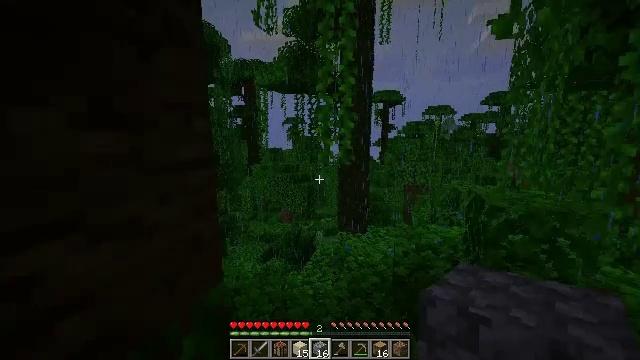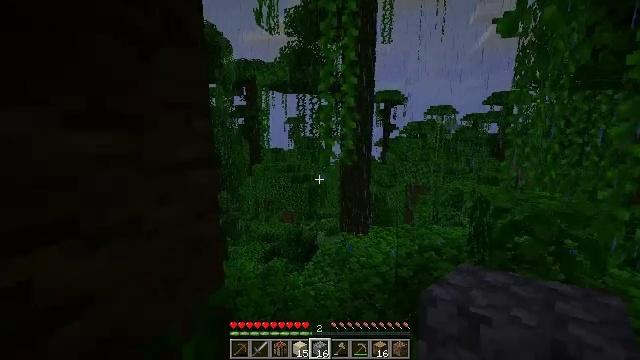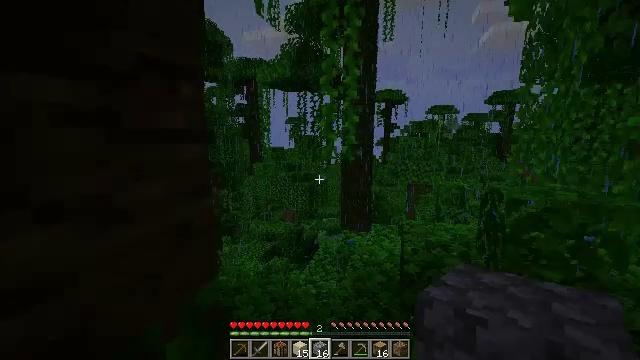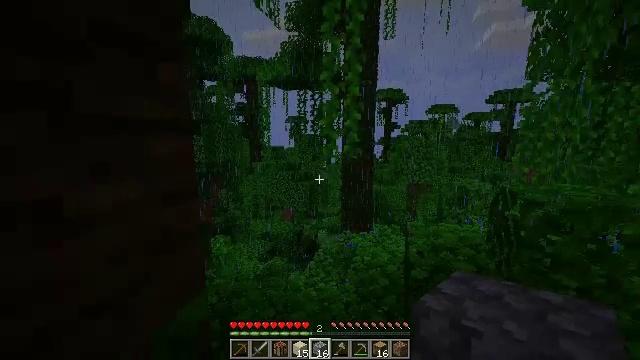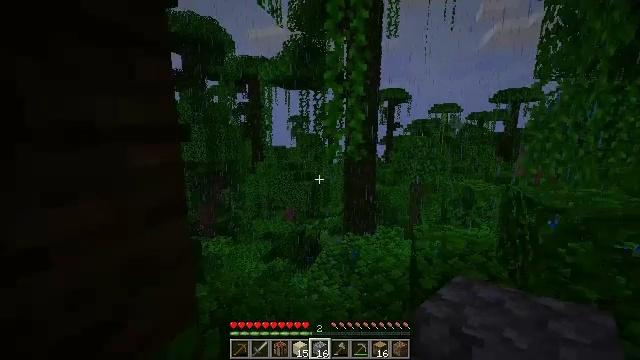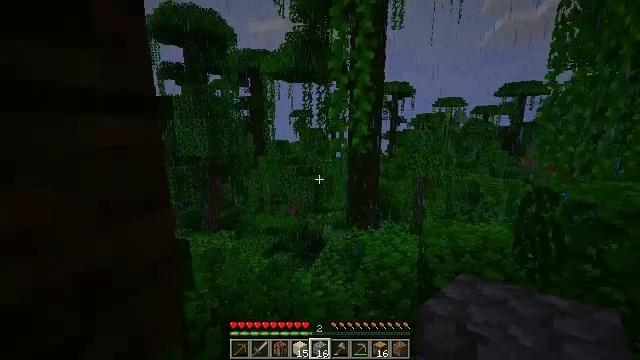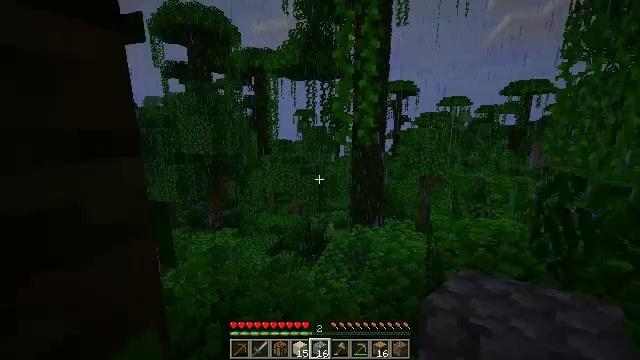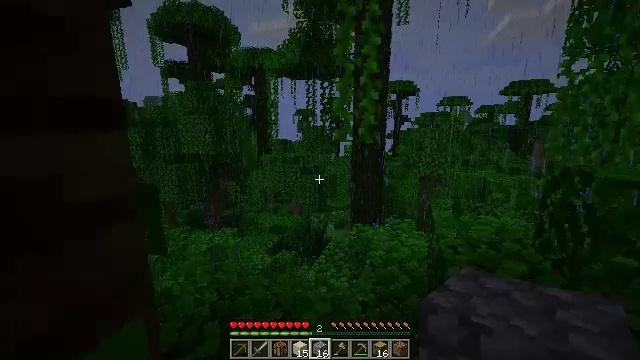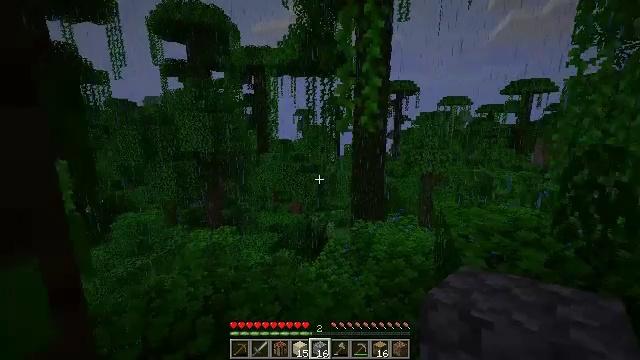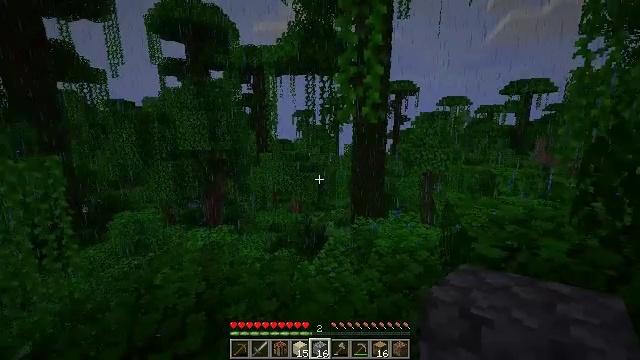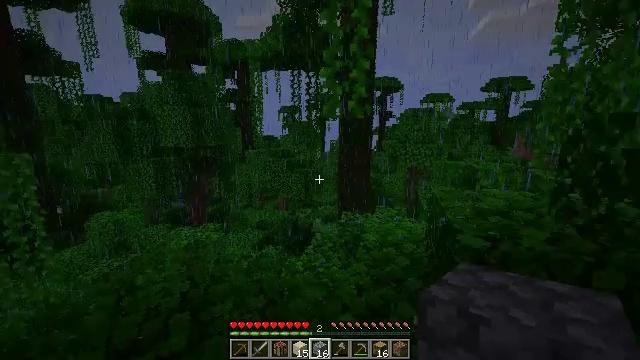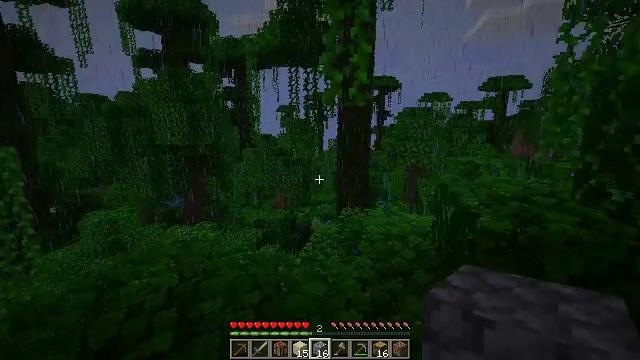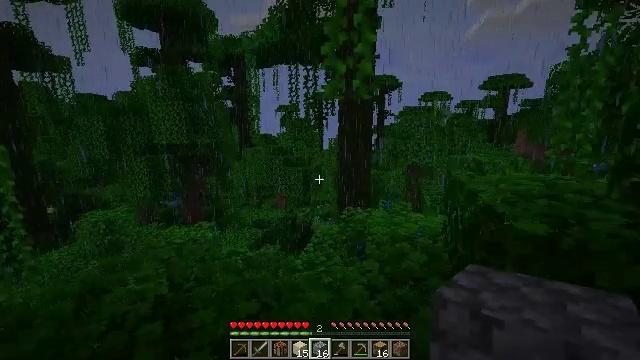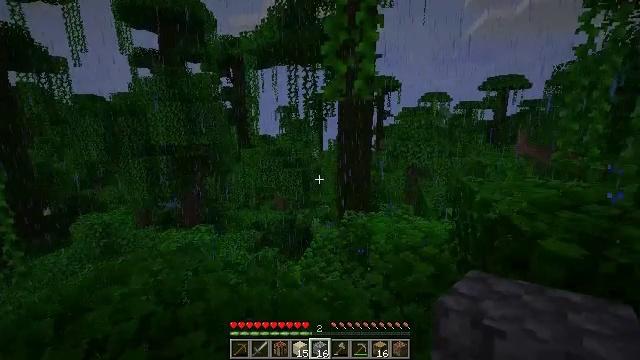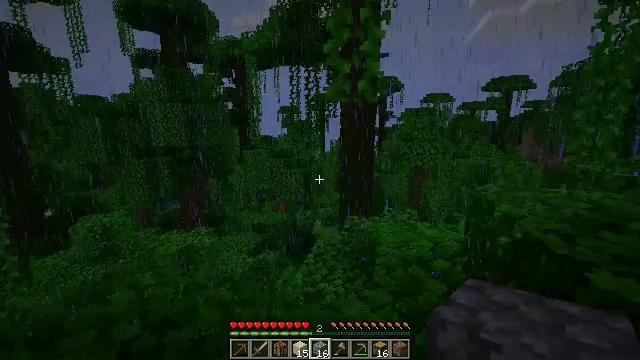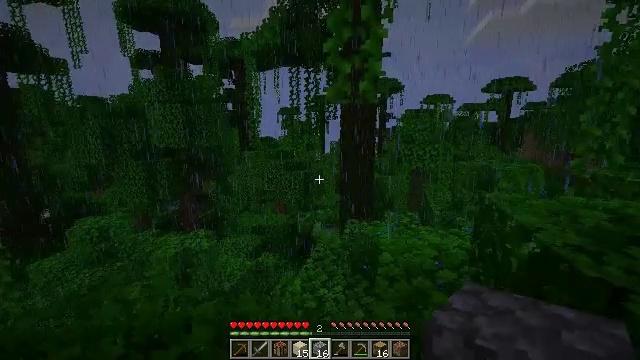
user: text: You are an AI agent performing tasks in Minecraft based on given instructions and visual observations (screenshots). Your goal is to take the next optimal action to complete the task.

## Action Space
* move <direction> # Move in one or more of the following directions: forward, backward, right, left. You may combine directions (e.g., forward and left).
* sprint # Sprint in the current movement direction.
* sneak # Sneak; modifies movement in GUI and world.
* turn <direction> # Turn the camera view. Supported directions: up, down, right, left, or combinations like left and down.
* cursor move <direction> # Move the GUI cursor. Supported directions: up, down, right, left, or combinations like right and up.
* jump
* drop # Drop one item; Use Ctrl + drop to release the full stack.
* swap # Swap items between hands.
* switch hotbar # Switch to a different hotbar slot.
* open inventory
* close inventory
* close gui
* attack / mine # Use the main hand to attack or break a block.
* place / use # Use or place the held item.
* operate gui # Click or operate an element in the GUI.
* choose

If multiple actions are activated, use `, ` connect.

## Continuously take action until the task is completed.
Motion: motion action
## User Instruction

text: Mine oak leaves.
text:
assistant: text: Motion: move forward
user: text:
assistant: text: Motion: move forward
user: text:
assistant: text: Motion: move forward
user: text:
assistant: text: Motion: move forward
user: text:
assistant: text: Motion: move forward, turn down
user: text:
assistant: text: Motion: move forward
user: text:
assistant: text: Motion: move forward
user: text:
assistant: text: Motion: move forward
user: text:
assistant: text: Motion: move forward
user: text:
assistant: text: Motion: move forward, turn right
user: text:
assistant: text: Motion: move forward
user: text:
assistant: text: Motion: move forward
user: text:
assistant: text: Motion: move forward
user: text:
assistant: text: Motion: move forward
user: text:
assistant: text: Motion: move forward
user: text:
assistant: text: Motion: move forward
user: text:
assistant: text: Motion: move forward, turn left
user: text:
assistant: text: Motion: move forward, turn left
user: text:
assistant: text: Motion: move forward, turn left
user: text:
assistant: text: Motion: move forward, turn left
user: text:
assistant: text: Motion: move forward, turn left
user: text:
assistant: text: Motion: move forward
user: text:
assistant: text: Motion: move forward, turn left
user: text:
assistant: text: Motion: move forward, turn left
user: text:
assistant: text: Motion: move forward, turn left and down
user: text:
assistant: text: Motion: move forward, turn left
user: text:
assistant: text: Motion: move forward
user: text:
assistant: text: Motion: move forward
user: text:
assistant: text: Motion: move forward
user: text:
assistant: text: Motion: move forward, turn left